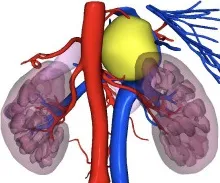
The three-dimensional printing for the tumor. Dorsal view. Yellow, tumor; Red, artery; Deep blue, IVC system; Light blue, portal vein system.
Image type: radiology (ct)